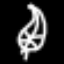
Label: leaf